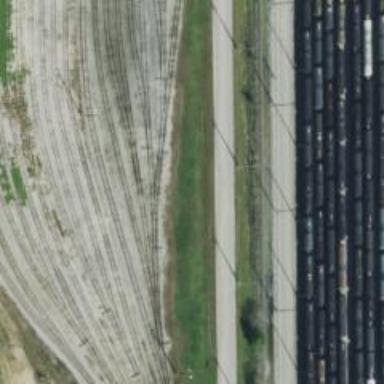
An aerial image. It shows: Railway yard in service.